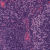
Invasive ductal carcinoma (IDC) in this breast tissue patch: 0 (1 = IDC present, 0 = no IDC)